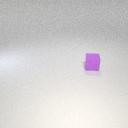
small purple rubber cube